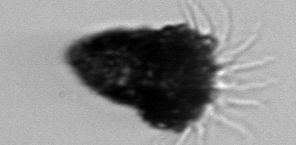
Label: Tintinnopsis